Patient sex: M
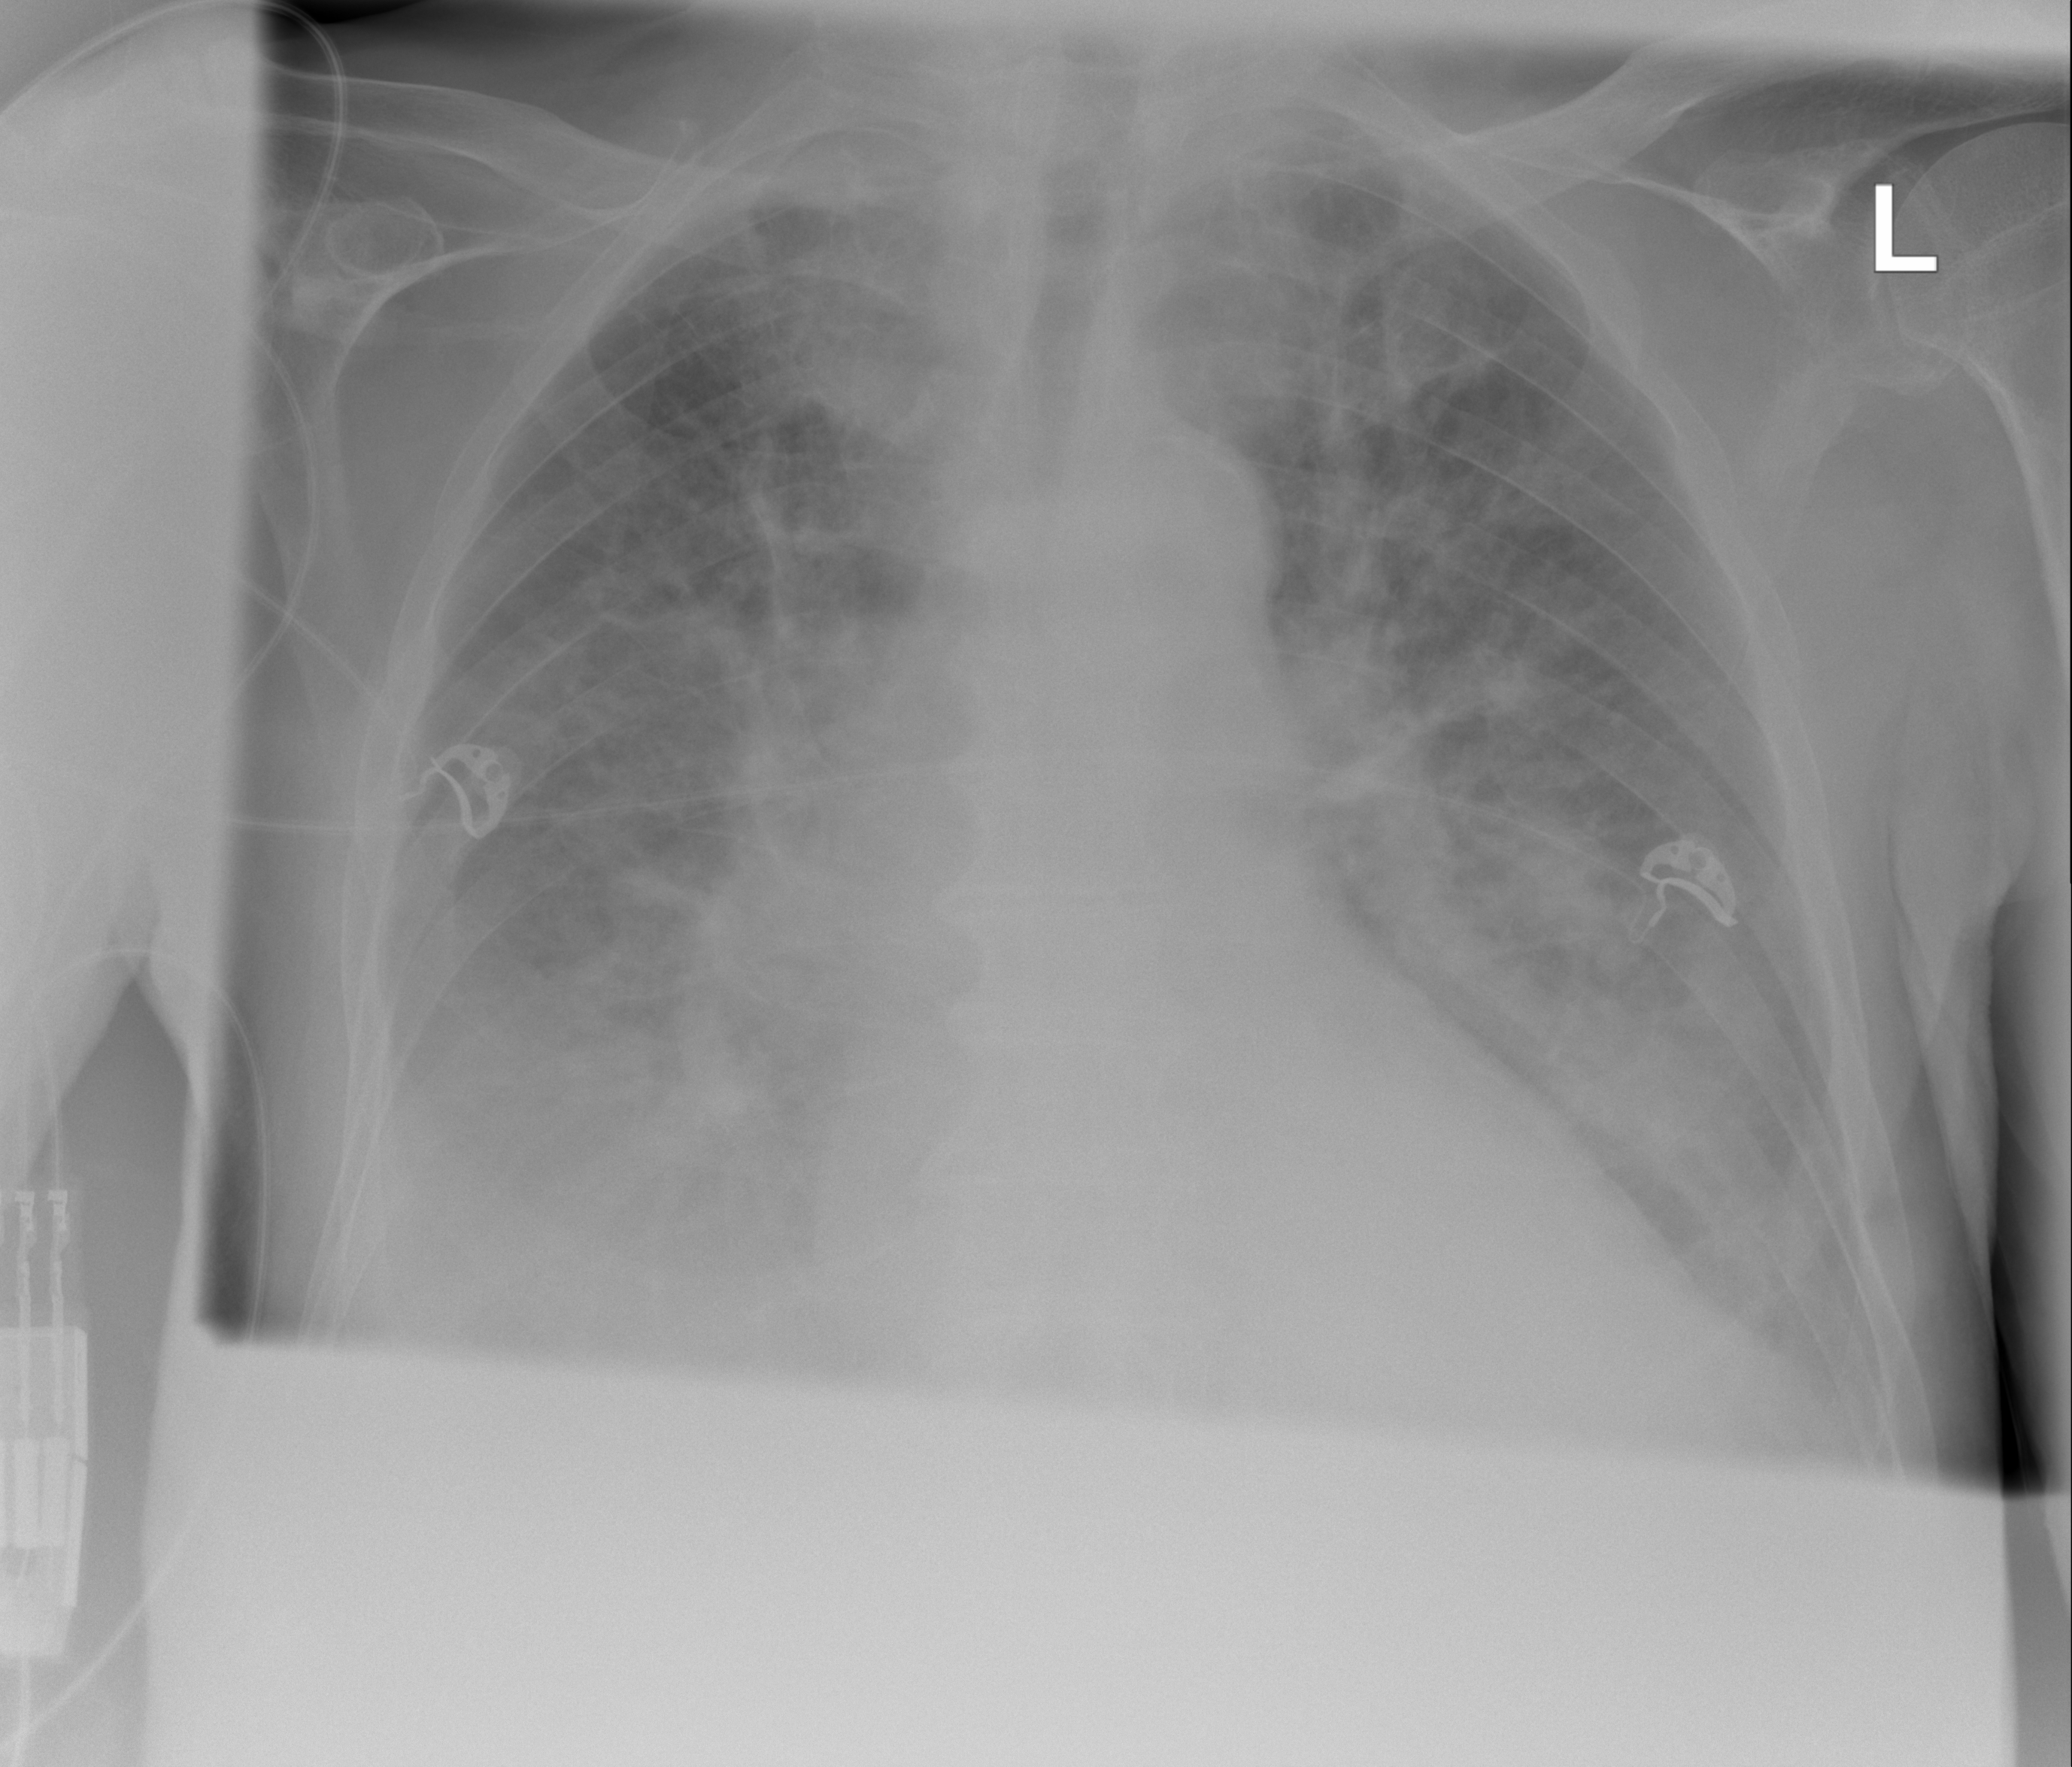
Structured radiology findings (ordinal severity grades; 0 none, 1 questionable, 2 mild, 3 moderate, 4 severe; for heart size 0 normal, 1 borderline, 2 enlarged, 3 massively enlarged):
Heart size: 2
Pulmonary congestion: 4
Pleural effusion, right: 3
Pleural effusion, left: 2
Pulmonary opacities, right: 3
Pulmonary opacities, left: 3
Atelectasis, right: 3
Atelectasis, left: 2